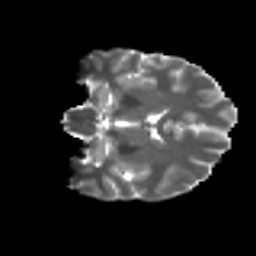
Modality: T2w
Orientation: coronal
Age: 24
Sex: female
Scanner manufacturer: ge
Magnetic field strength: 3 T
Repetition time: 7.8 s
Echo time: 0.0606 s